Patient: sex F, age 63
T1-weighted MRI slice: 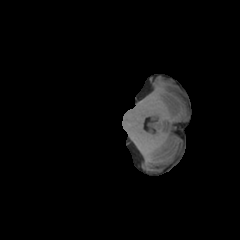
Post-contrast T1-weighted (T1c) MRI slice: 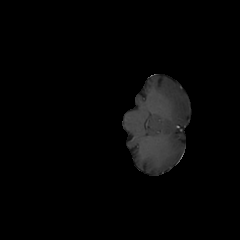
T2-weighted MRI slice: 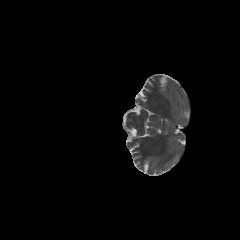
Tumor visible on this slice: no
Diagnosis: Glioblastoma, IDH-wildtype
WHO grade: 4